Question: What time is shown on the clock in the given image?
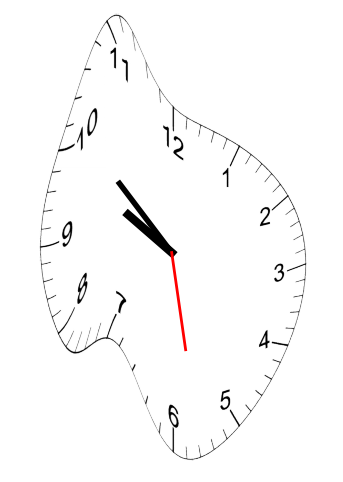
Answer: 09:51:28